Question: There is not much documentation on Mscharts in general for C# in Visual Studio 2008. I have researched alot for solutions but nothing seems to work! When the user hovers over the line at a data point, the value of that particular point should be displayed and when lost focus should disappear. I understand the best way to do this, I think, is to add Tooltips to my chart, but my problem is actually getting the value from a data point. The chart looks like this at the moment with just hard-coded data for testing but will be getting round to importing the data from a file:

## Adding Series and Data Points:
'''
var sv = new System.Windows.Forms.DataVisualization.Charting.Series("1");
sv.ChartType = SeriesChartType.Line;
sv.Points.Add(new DataPoint(201, 10));
sv.Points.Add(new DataPoint(3, 11));
sv.YAxisType = AxisType.Primary;
chart1.Series.Add(sv);
var ov = new System.Windows.Forms.DataVisualization.Charting.Series("2");
ov.ChartType = SeriesChartType.Line;
ov.Points.Add(new DataPoint(201, 25));
ov.Points.Add(new DataPoint(8, 3));
ov.YAxisType = AxisType.Secondary;
chart1.Series.Add(ov);
var oc = new System.Windows.Forms.DataVisualization.Charting.Series("3");
oc.ChartType = SeriesChartType.Line;
oc.YAxisType = AxisType.Secondary;
oc.Points.Add(new DataPoint(1, 5));
oc.Points.Add(new DataPoint(190, 90));
oc.Points.Add(new DataPoint(200, 90));
chart1.Series.Add(oc);
var sn = new System.Windows.Forms.DataVisualization.Charting.Series("4");
sn.ChartType = SeriesChartType.Line;
sn.Points.Add(new DataPoint(9, 30));
sn.Points.Add(new DataPoint(150, 28));
sn.XAxisType = AxisType.Primary;
chart1.Series.Add(sn);
'''
## Modifying Graph:
'''
Chart_Line.ChartAreas[0].AxisX.LabelStyle.Font = Chart_Line.ChartAreas[0].AxisY.LabelStyle.Font = Chart_Line.ChartAreas[0].AxisY2.LabelStyle.Font = new System.Drawing.Font("Calibri Light", 8);
Chart_Line.ChartAreas[0].AxisX.Minimum = 0;
Chart_Line.ChartAreas[0].AxisX.Maximum = 201;
Chart_Line.ChartAreas[0].AxisX.Interval = 15;
Chart_Line.ChartAreas[0].AxisY.Maximum = 140;
Chart_Line.ChartAreas[0].AxisY.Interval = 20;
Chart_Line.ChartAreas[0].AxisY.Minimum = 0;
Chart_Line.ChartAreas[0].AxisY2.Maximum = 30;
Chart_Line.ChartAreas[0].AxisY2.Interval = 5;
Chart_Line.ChartAreas[0].AxisY2.Minimum = 0;
Chart_Line.ChartAreas[0].AxisX.MajorGrid.Enabled = false;
Chart_Line.ChartAreas[0].AxisY.MajorGrid.Enabled = false;
Chart_Line.ChartAreas[0].AxisY2.MajorGrid.Enabled = false;
'''
## MouseMove Event:
'''
private void Chart1_MouseMove(object sender, MouseEventArgs e)
{
HitTestResult result = chart1.HitTest(e.X, e.Y);
System.Drawing.Point p = new System.Drawing.Point(e.X, e.Y);
chart1.ChartAreas[0].CursorX.Interval = 0;
chart1.ChartAreas[0].CursorX.SetCursorPixelPosition(p, true);
chart1.ChartAreas[0].CursorX.LineColor = Color.Crimson;
chart1.ChartAreas[0].CursorX.LineWidth = 1;
chart1.ChartAreas[0].CursorY.SetCursorPixelPosition(p, true);
chart1.ChartAreas[0].CursorY.LineColor = Color.Crimson;
chart1.ChartAreas[0].CursorY.LineWidth = 1;
}
'''
I'm not sure how to go about automatically creating tooltips for datapoints, activating when mouse is hovering over and then removing it. The cursor lines work fine!
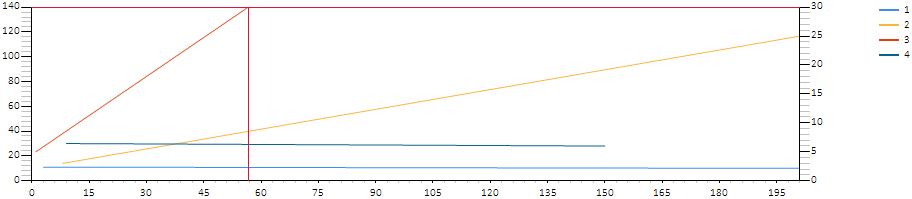
Answer: Easier than I first thought :) Populating the graph was pretty complex, that is most likely why I got so confused!
'''
string info = "Value: " + "#VAL{N2}" + "
" + "Average: " + "#AVG{N2}" + "
" + "Minimum: " + "#MIN{N2}" + "
" + "Maximum: " + "#MAX{N2}" + "
"
+ "First: " + "#FIRST{N2}" + "
" + "Last: " + "#LAST{N2}";
Chart1.Series[0].ToolTip = "Series name..." + "
" + info;
Chart1.Series[1].ToolTip = "Series name2..." + "
" + info;
Chart1.Series[2].ToolTip = "Series name3..." + "
" + info;
private void Chart1_MouseMove(object sender, MouseEventArgs e)
{
HitTestResult result = Chart1.HitTest(e.X, e.Y);
System.Drawing.Point p = new System.Drawing.Point(e.X, e.Y);
Chart1.ChartAreas[0].CursorX.Interval = 0;
Chart1.ChartAreas[0].CursorX.SetCursorPixelPosition(p, true);
Chart1.ChartAreas[0].CursorY.SetCursorPixelPosition(p, true);
}
'''